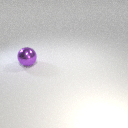
large purple metal sphere